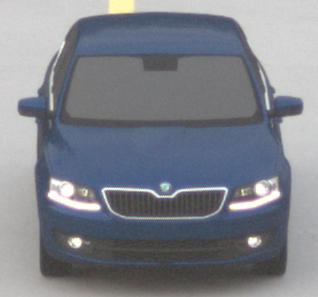
Make: Skoda
Model: Octavia 1.2 TSI
Detailed model: Octavia (III) Limousine
Model produced from: 2013/02
Model produced until: 2015/04
Doors: 5
Color: blue
Road condition: dry road
Daytime: sunrise or sunset
Contrast: low contrast